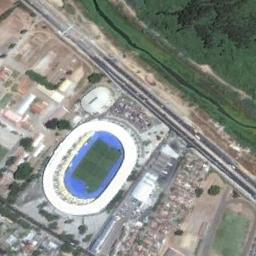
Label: stadium